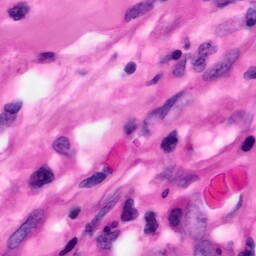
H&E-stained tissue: Pancreatic